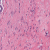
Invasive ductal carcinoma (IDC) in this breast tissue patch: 0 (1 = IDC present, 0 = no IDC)